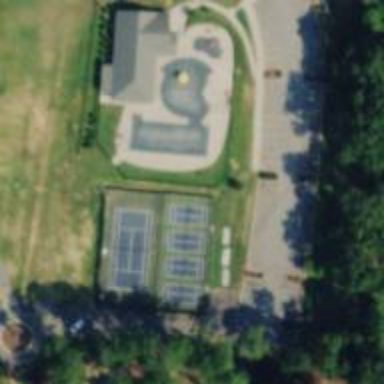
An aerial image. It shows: Swimming pool located in leisure land.